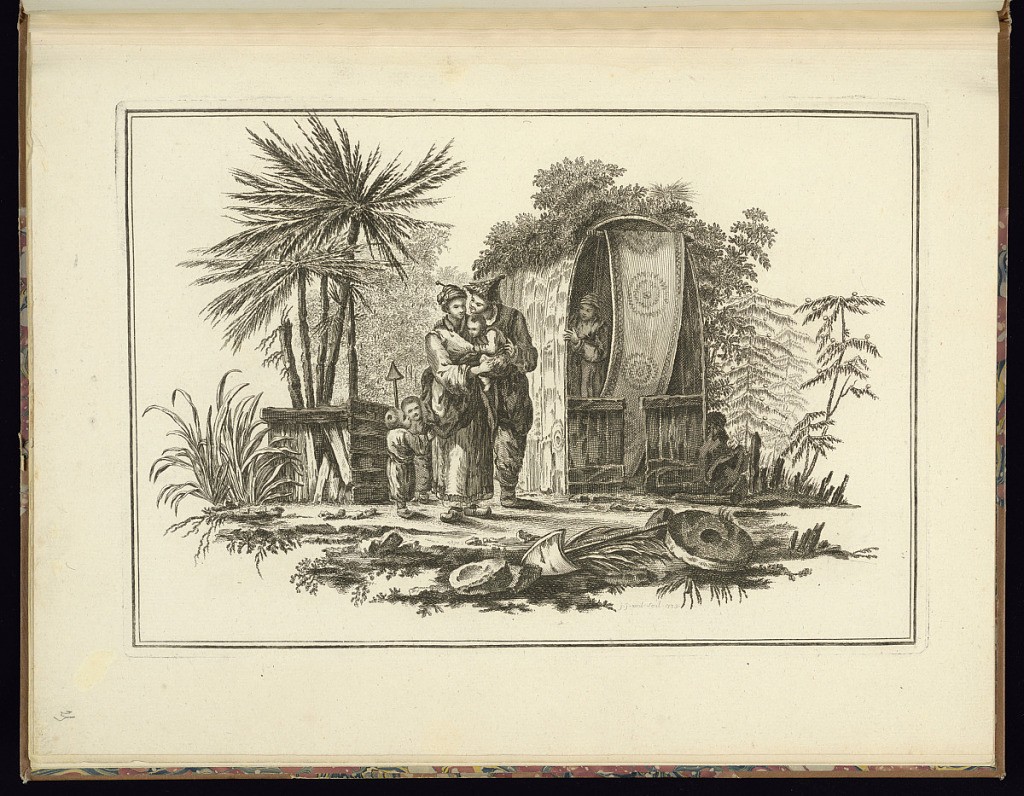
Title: A Family in a Landscape
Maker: Jean-Baptiste Pillement, French, 1728–1808
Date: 1773
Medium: Etching on laid paper
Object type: Print
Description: Plate from a series of chinoiserie scenes with figures in a landscape. A family stand together in the middle of a landscape, a woman and man hold a small child with two other small children at their feet. To their right, an arched structure with a hanging embroidered banner with a woman standing within, looking out at the family. The scene is in a landscape with trees, rocks, foliage, and agricultural tools. The plate is signed and dated.